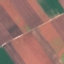
Land use / land cover class: AnnualCrop